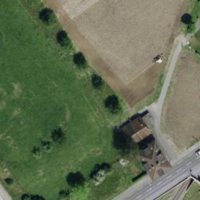
EUNIS habitat code: 55
Species observed at this site:
Vanessa atalanta